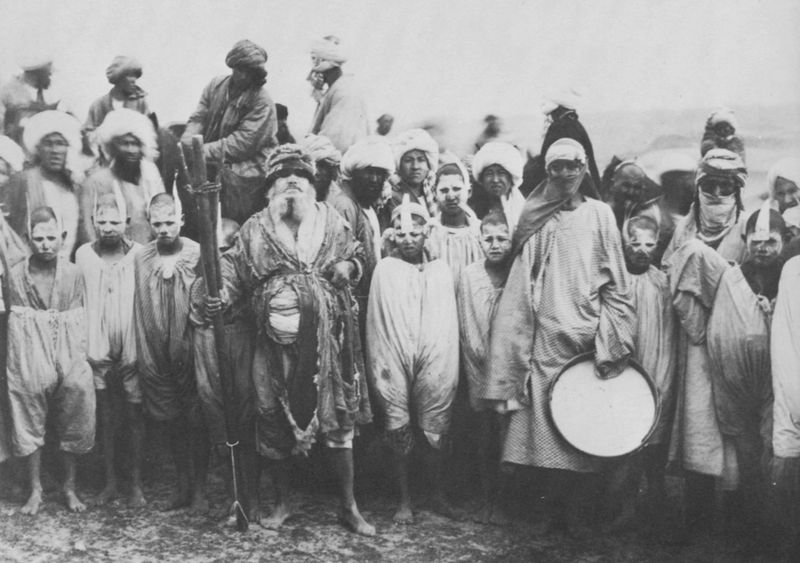
Titel: Eine Gruppe reisender Musikanten
Künstler: Russischer Photograph
Standort: Wien
Institution: Museum für Völkerkunde
Schlagwörter: gruppe, mann, weiß, menschen, grau, männer, schwarz, schleiher, tuch, menge, tanz, versammlung, bart, mütze, arme, mensch, stamm, tücher, personen, musiker, person, kinder, pferd, pferde, beine, stab, hosen, afrika, wüste, verkleidung, foto, fotografie, versteckt, orient, jungs, schwarz weiß, trommel, tracht, bemalung, verschleiert, turban, fackel, arabien, ritual, häuptling, oberhaupt, truban, eingeborene, nomaden, mundtuch